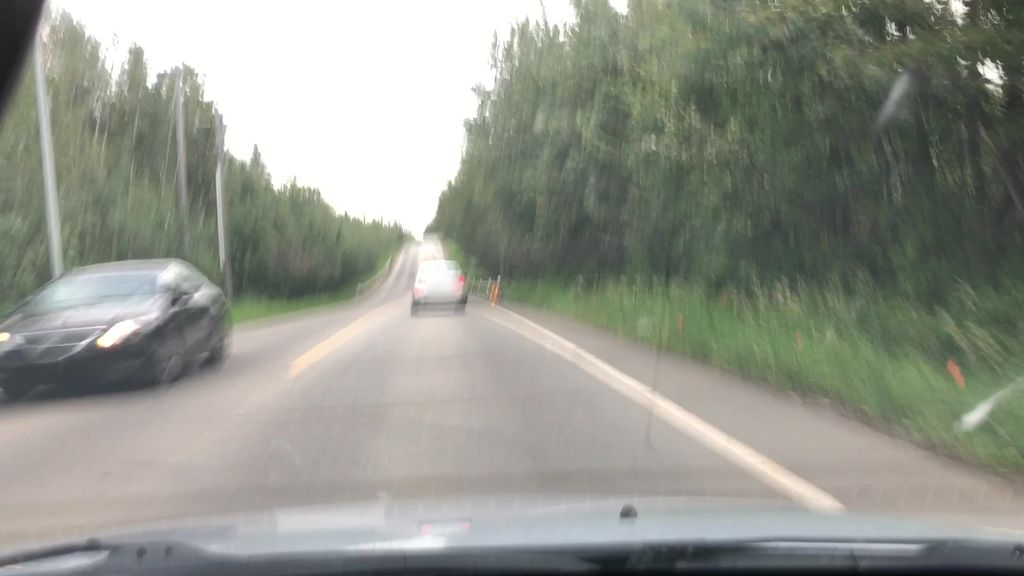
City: edmonton